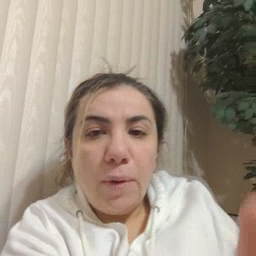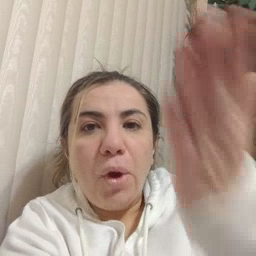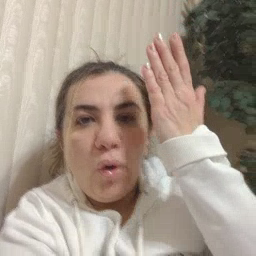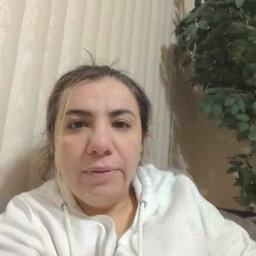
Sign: morning